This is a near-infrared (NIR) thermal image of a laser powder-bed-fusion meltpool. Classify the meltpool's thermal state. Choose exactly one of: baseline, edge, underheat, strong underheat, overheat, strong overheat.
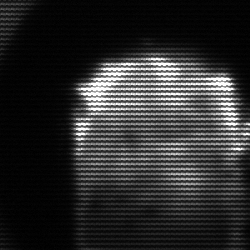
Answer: baseline